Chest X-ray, PA view. Patient: 62 years old, sex M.
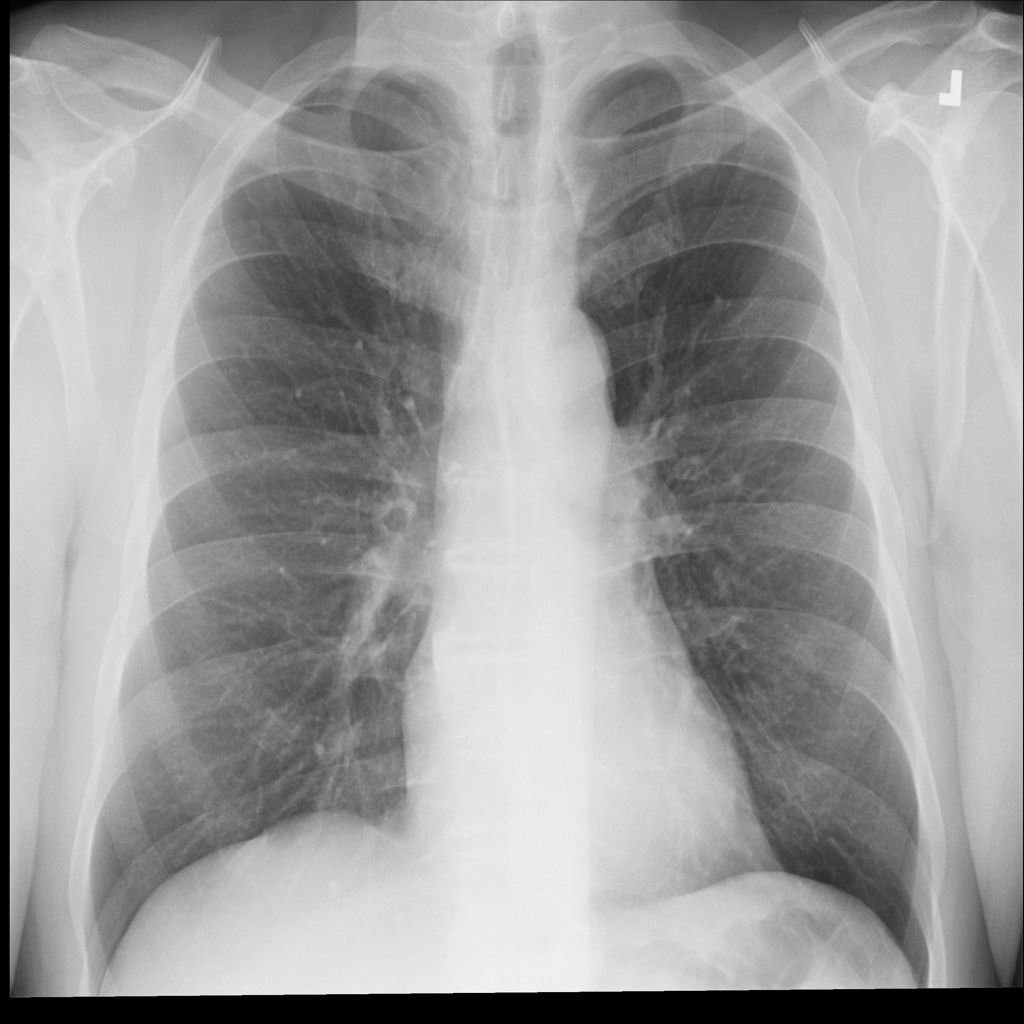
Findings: No Finding